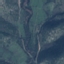
Land use / land cover: HerbaceousVegetation